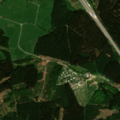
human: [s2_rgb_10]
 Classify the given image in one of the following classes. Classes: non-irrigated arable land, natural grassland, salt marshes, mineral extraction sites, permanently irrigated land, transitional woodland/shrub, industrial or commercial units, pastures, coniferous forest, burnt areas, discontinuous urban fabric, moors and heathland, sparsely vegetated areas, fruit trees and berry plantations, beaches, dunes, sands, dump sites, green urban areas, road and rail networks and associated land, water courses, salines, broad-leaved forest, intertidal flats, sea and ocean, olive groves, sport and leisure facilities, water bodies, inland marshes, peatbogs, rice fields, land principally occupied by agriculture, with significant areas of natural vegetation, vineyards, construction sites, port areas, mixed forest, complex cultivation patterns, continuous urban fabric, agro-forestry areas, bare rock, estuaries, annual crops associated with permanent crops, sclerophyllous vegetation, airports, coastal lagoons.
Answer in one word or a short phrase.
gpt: pastures, coniferous forest, mixed forest